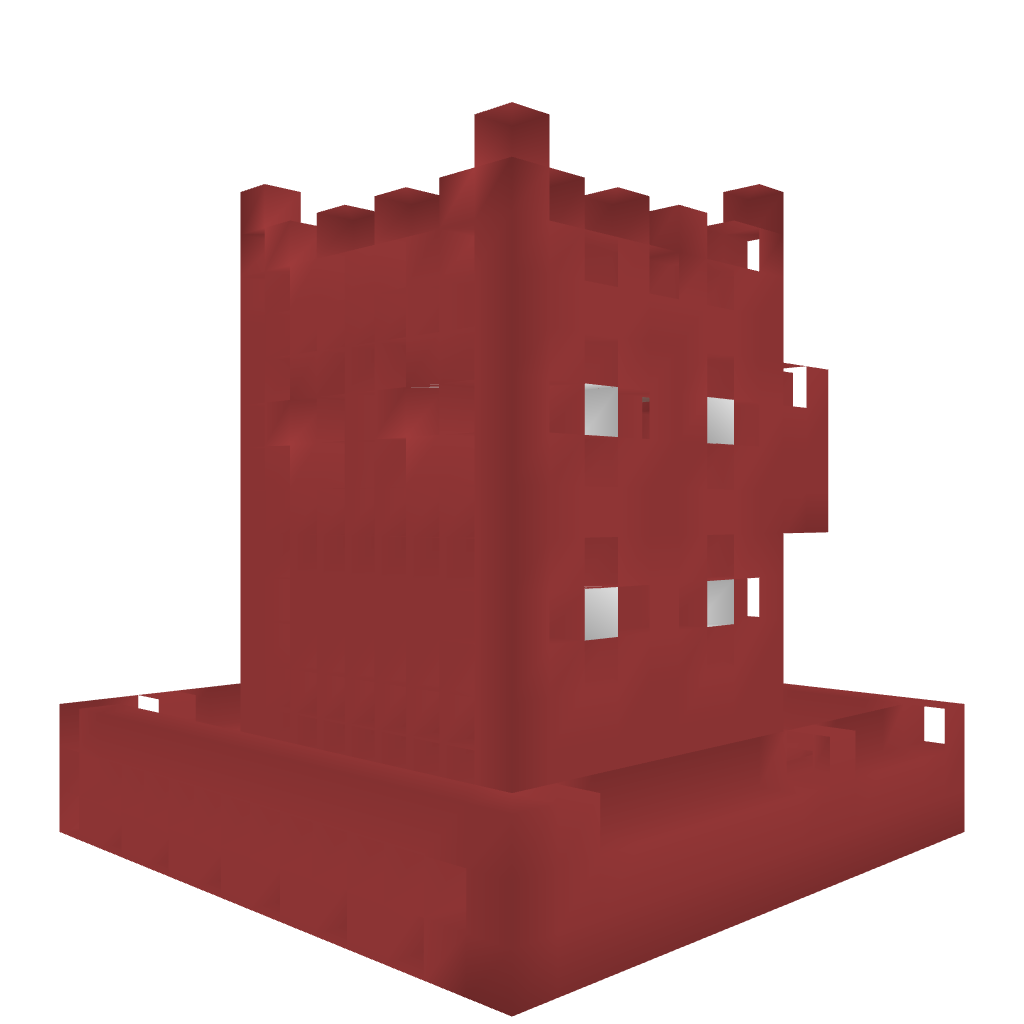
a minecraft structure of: PvPTower: Netherbrick good quality